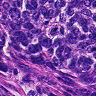
Metastatic tissue present: yes